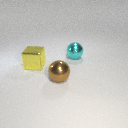
large brown metal sphere in front of large cyan metal sphere